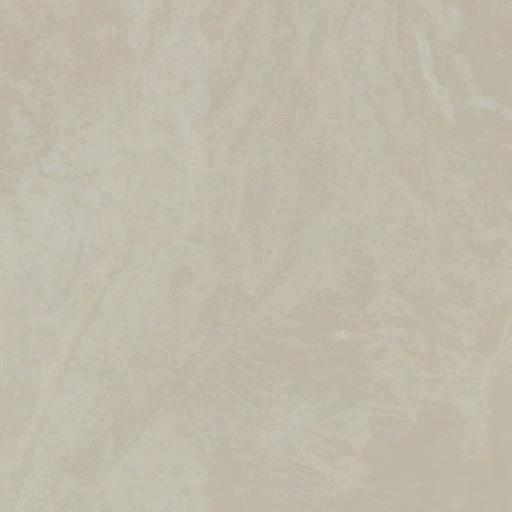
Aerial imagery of ridge(s) in Utah named The Fingerpoint containing barren land, shrub, and grassland